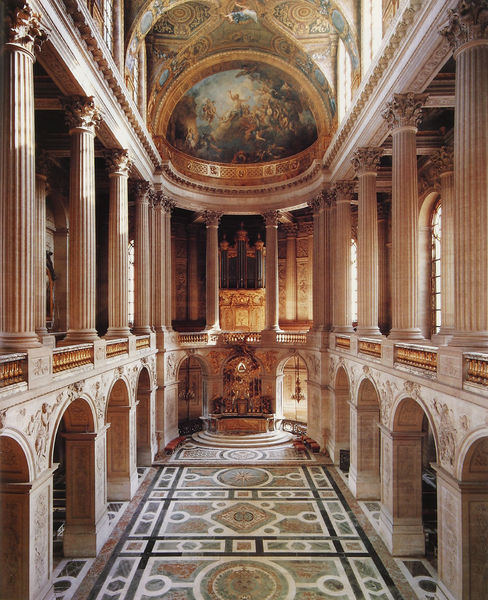
Titel: Versailles, Kapelle
Künstler: Jules Hardouin-Mansart
Standort: Versailles (EU - F)
Schlagwörter: gemälde, bunt, fenster, marmor, raum, säulen, schloss, malerei, muster, architektur, stein, kirche, boden, gold, decke, schiff, bogen, hocker, saal, wandmalerei, geländer, halle, foto, fotografie, photographie, mosaik, altar, arkaden, kathedrale, kapitell, kirchenschiff, mittelschiff, orgel, apsis, fresken, kanneluren, deckengemälde, korinthisch, fotographie, deckenmalerei, marmorintarsien